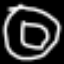
Label: donut